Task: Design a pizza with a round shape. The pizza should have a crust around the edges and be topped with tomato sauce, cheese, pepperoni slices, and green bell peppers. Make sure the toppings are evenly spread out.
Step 410:
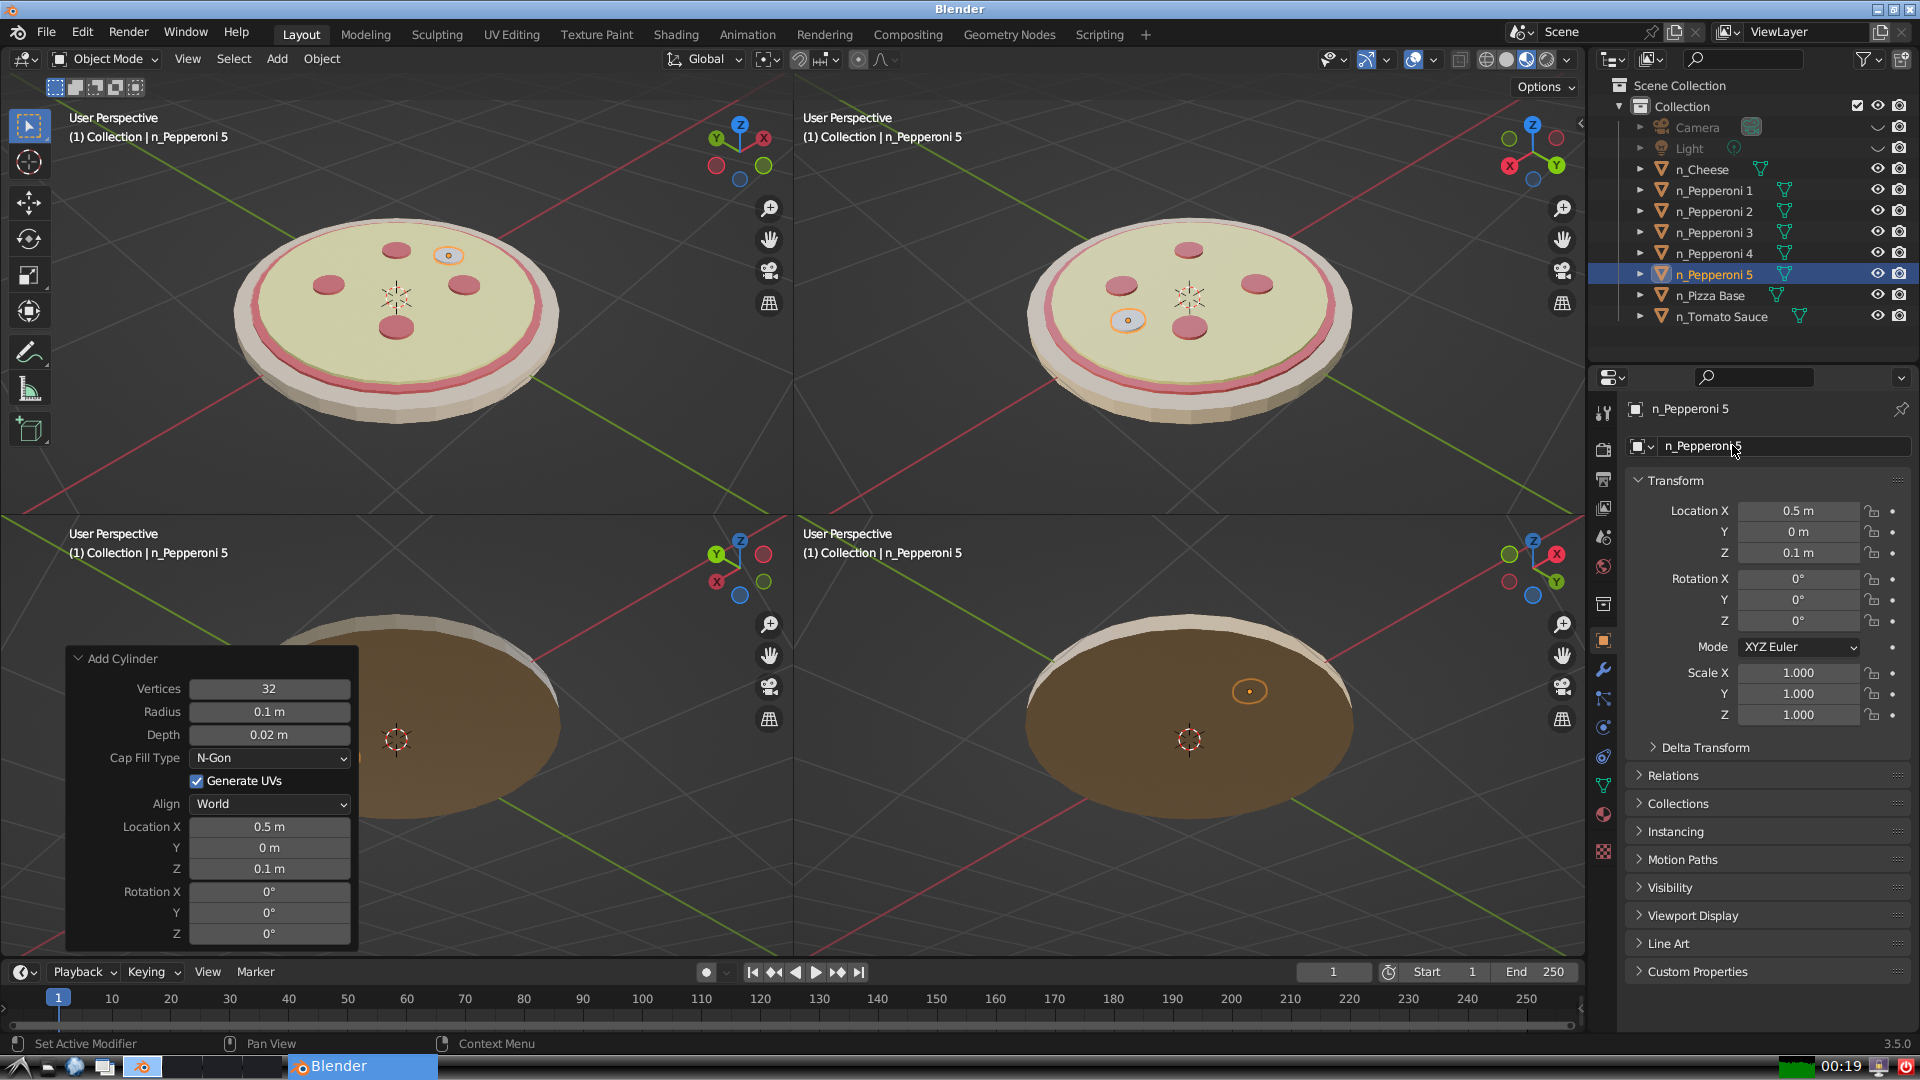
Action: {"mouse_move": [1603, 815]}